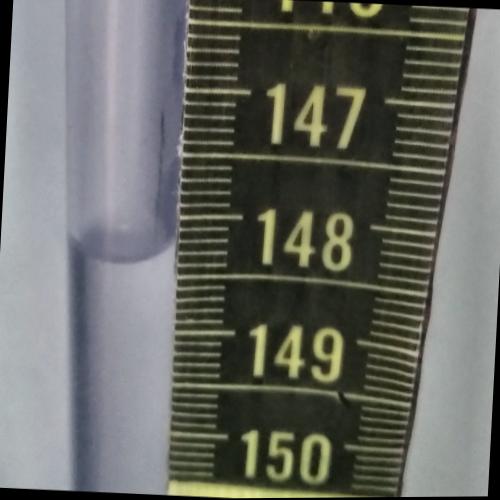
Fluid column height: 148.3 cm